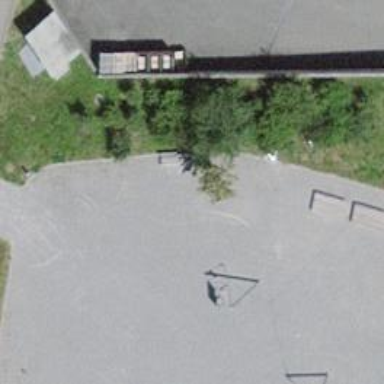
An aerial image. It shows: Bench.